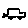
Label: car